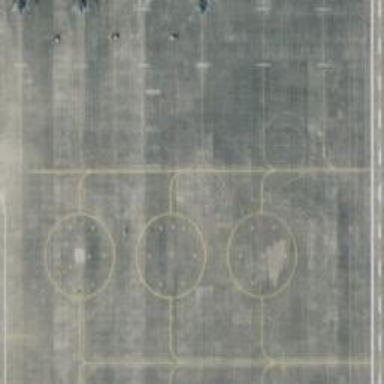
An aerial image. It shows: Image showing helipad at airport.